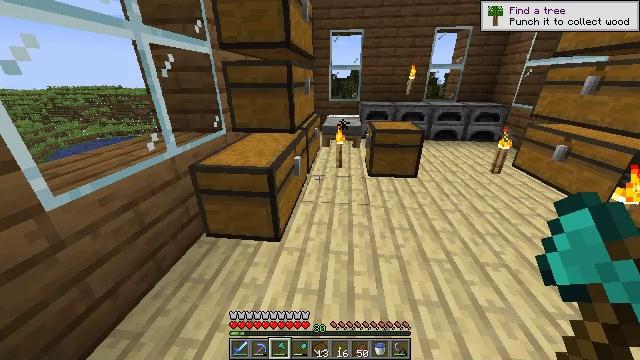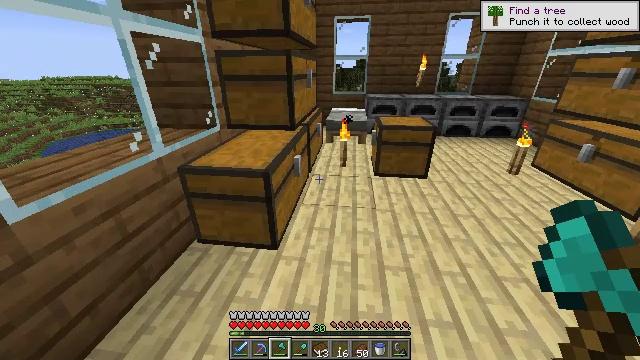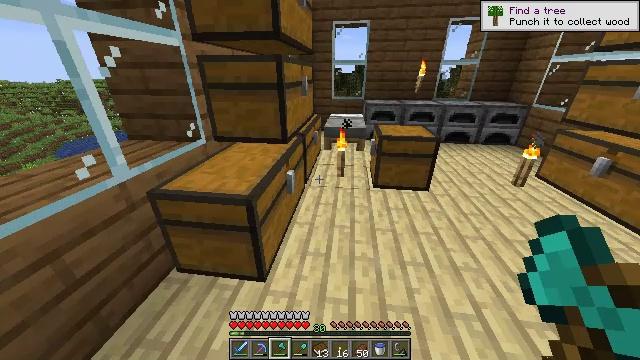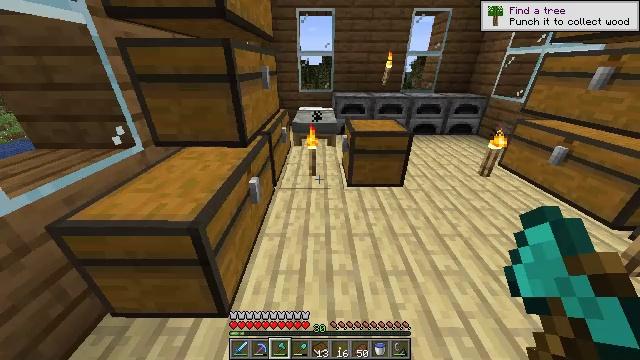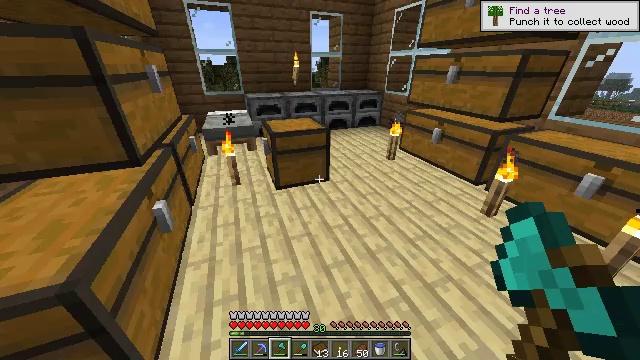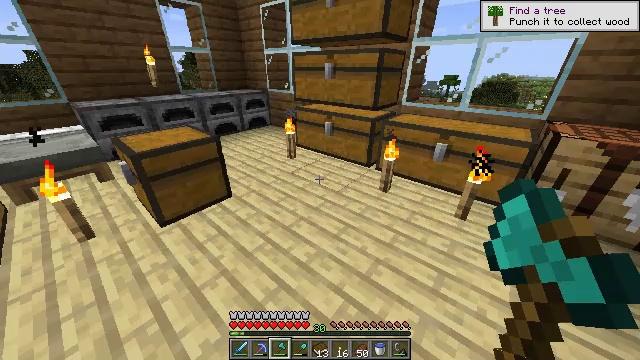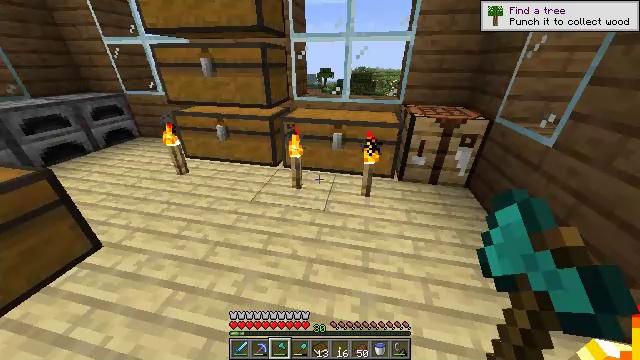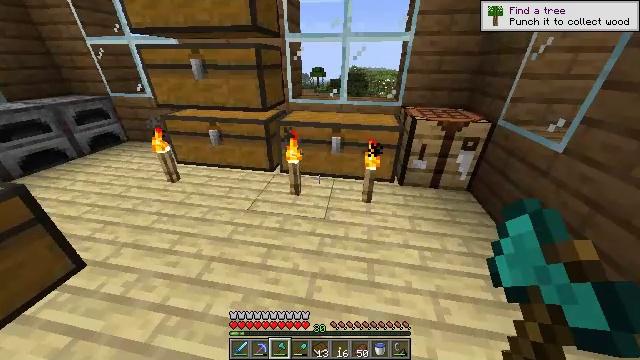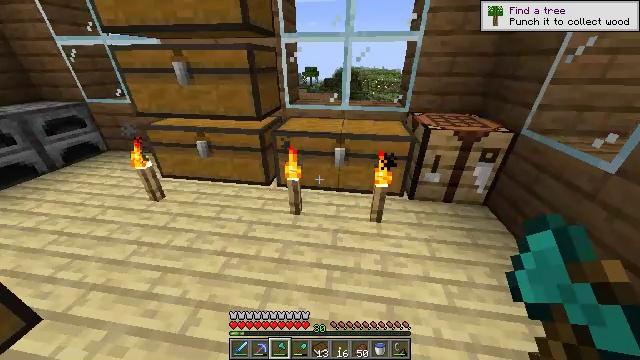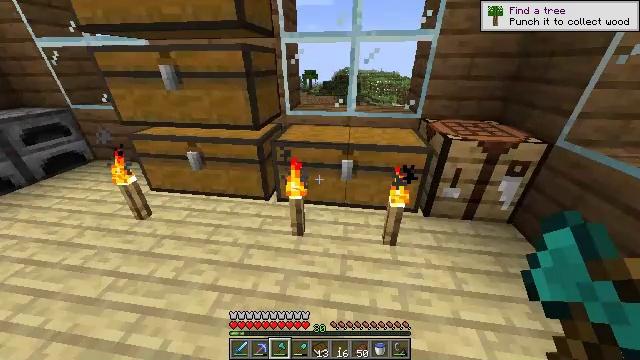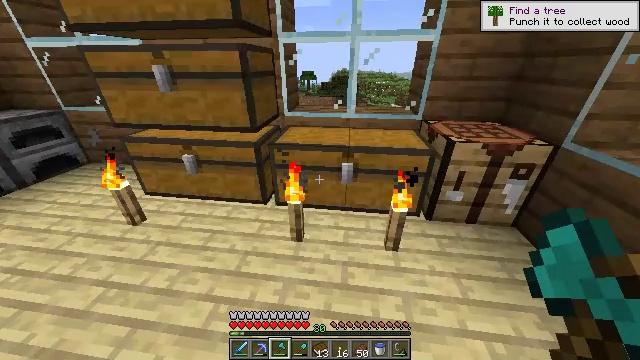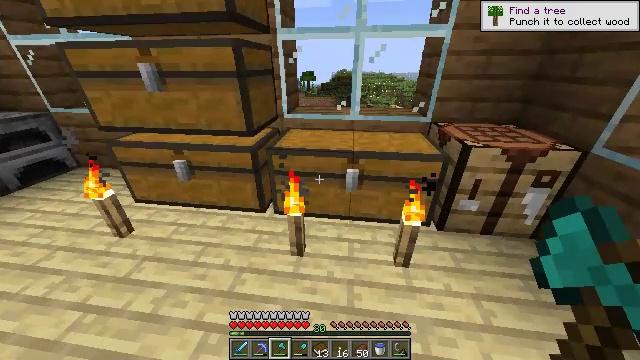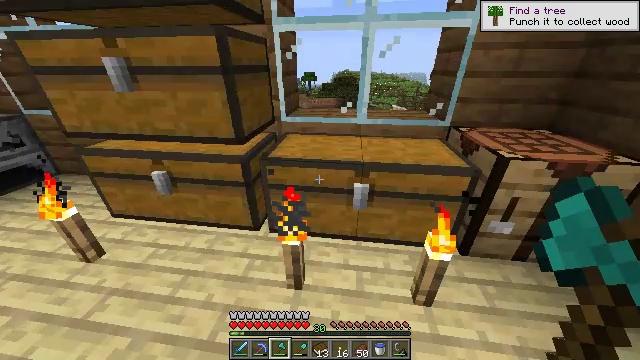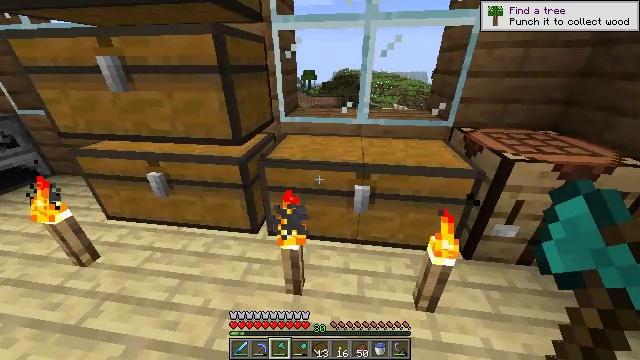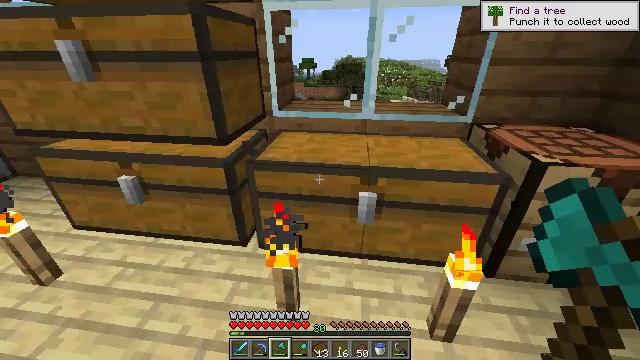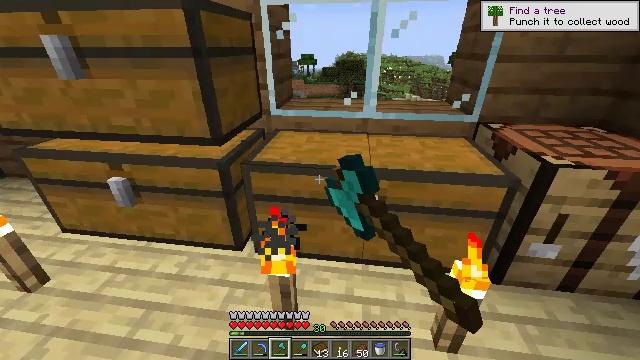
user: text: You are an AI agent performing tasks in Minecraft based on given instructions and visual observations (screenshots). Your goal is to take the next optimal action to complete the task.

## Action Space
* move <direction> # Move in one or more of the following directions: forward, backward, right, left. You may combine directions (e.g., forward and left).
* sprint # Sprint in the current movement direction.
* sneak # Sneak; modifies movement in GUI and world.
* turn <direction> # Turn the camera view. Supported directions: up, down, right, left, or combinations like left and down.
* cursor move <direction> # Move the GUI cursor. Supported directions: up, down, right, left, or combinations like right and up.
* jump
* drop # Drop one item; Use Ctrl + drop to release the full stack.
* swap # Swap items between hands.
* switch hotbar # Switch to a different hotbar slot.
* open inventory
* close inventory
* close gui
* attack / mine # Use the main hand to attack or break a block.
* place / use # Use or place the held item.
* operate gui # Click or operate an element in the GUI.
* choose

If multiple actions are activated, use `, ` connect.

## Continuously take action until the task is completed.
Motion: motion action
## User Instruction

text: Mine the powered rail from the track.
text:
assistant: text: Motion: move forward, sprint, turn down
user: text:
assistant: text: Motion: move forward, sprint
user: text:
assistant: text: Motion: move forward, sprint, turn right and down
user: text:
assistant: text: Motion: move forward, sprint, turn right
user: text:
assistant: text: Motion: move forward, sprint, turn right
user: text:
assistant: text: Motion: move forward, sprint, turn right and down
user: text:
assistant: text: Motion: move forward, sprint, turn right
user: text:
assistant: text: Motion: move forward, sprint, turn right
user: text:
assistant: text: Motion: move forward, sprint
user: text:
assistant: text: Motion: move forward, sprint
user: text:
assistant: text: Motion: move forward, sprint
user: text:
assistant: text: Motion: sprint
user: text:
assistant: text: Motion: no_op
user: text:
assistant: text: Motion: use / place
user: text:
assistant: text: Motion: use / place
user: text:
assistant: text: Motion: use / place
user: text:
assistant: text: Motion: turn left, use / place
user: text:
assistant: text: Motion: no_op
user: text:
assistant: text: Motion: no_op
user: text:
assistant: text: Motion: no_op
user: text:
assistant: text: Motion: no_op
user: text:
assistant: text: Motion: no_op
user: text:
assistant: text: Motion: no_op
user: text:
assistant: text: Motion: no_op
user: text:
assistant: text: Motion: no_op
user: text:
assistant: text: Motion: no_op
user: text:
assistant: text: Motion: no_op
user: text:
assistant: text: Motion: turn left and down
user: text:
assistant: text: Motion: turn left
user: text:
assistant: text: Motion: turn left